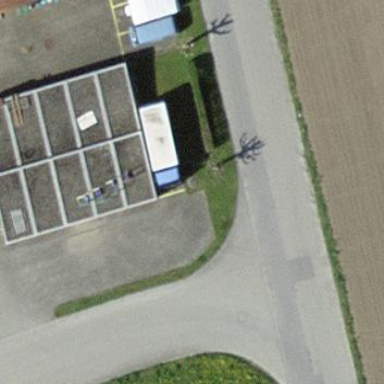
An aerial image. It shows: Garage building.